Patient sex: F
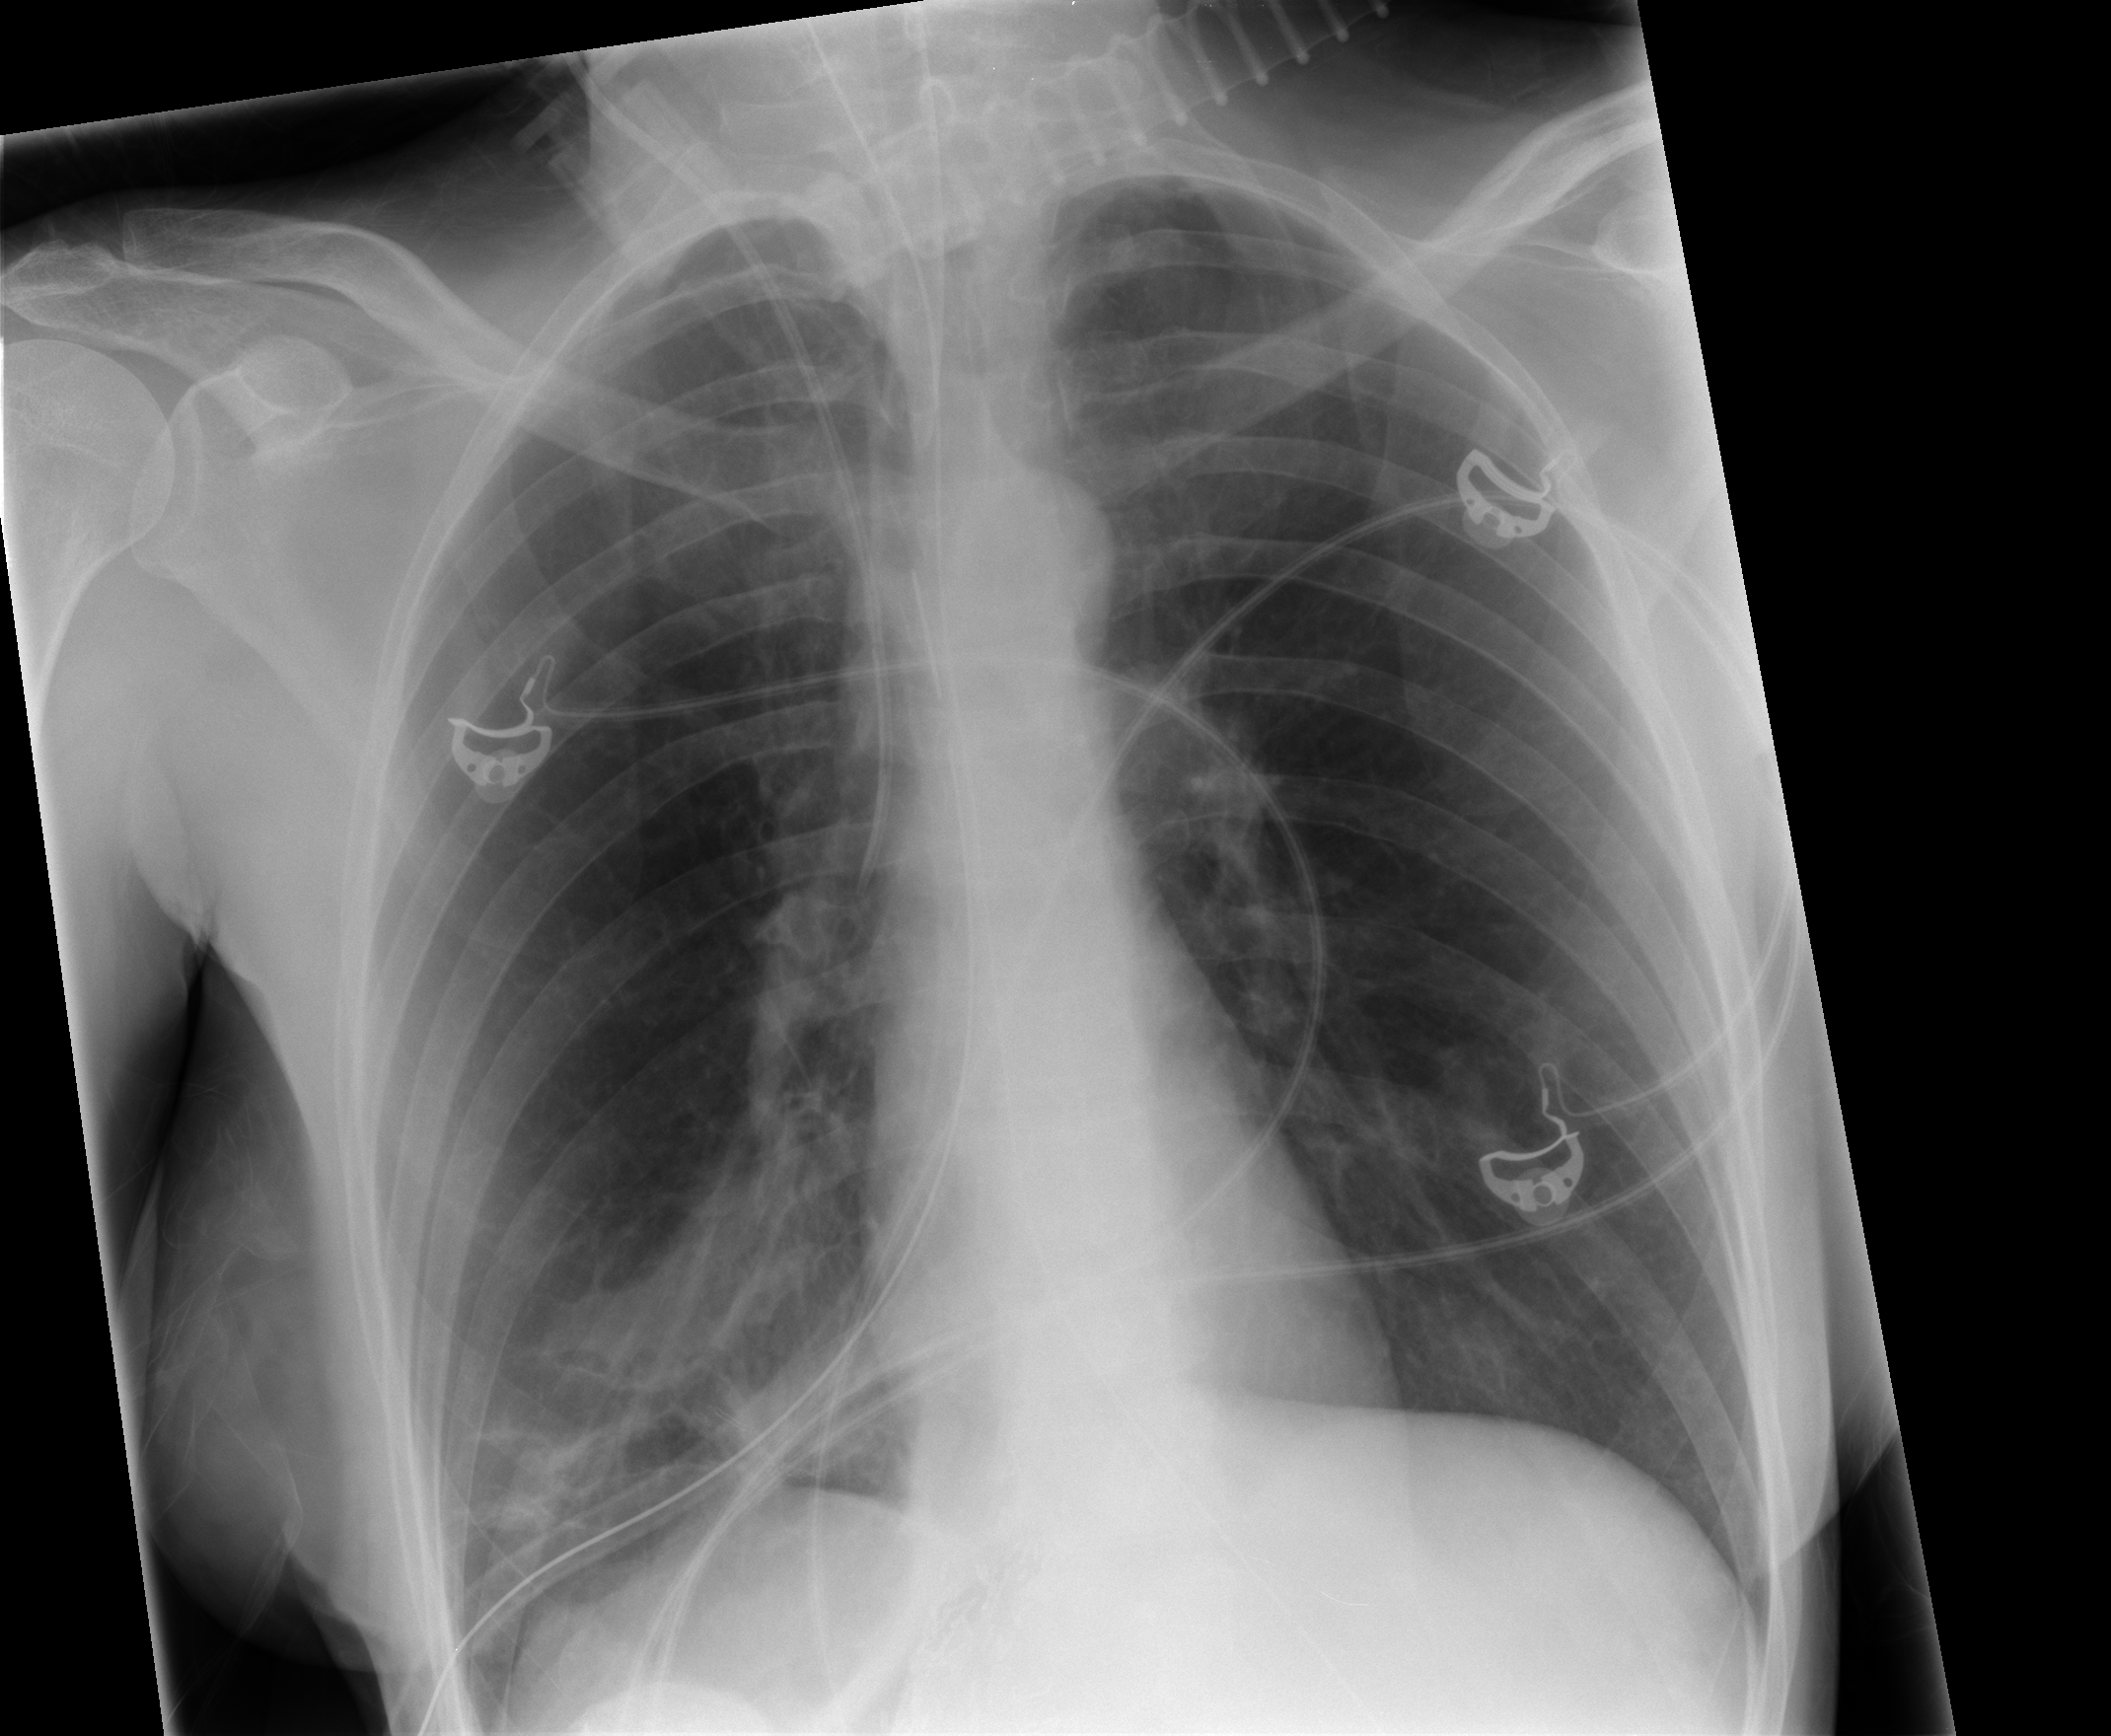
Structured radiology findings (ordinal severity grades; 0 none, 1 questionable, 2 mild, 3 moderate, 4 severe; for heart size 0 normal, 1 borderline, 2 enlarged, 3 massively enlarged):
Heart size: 0
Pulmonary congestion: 0
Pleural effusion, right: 0
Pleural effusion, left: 0
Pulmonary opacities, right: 0
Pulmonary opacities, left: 0
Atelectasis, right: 2
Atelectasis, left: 0